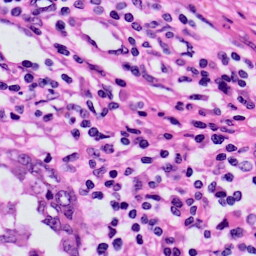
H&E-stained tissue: Skin